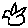
Label: bird